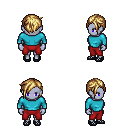
a pixel art fantasy rpg character, female body template, dark elf, purple skin, teal long-sleeve shirt, red pants, blonde pixie cut hairstyle, ghillies, four views (front, back, left, right), 2x2 character sprite sheet, small pixel art, hard edges, no anti-aliasing